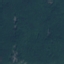
Land use / land cover class: Forest